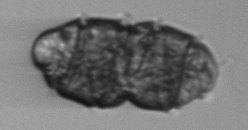
Label: Margalefidinium